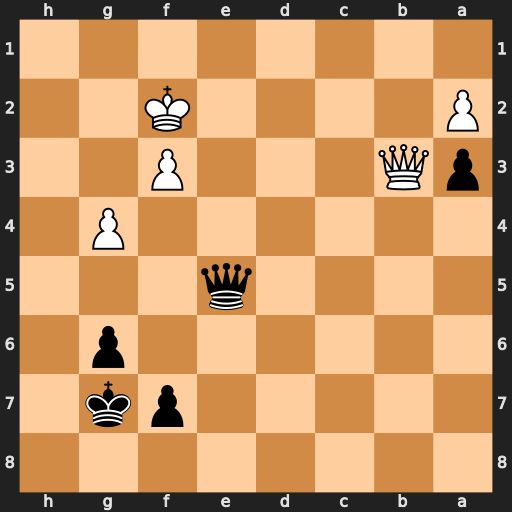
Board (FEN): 8/5pk1/6p1/4q3/6P1/pQ3P2/P4K2/8
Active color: b
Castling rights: -
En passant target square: -
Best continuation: Qb2+ Ke3 Qxb3+